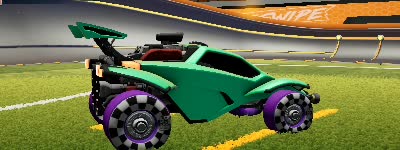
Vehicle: octane